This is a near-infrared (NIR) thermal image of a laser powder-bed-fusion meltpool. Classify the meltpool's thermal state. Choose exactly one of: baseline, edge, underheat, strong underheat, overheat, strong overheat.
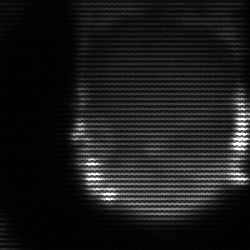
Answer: strong underheat